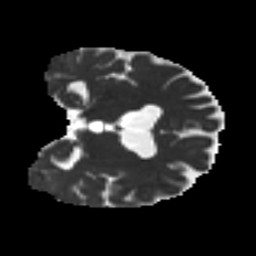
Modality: MD
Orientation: coronal
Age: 25
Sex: female
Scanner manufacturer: ge
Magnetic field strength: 3 T
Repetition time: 7.8 s
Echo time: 0.0606 s